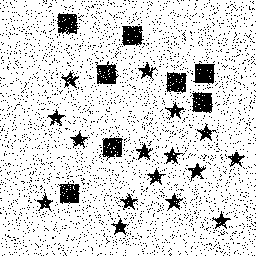
Squares: 8
Triangles: 0
Stars: 16
Total shapes: 24